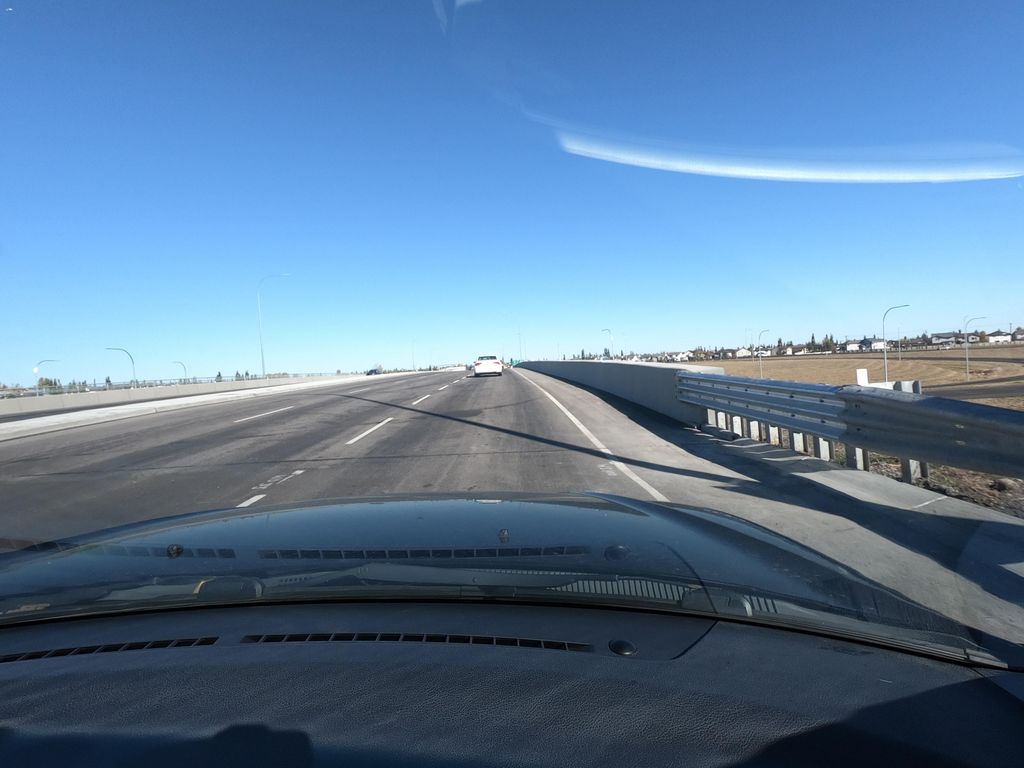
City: calgary